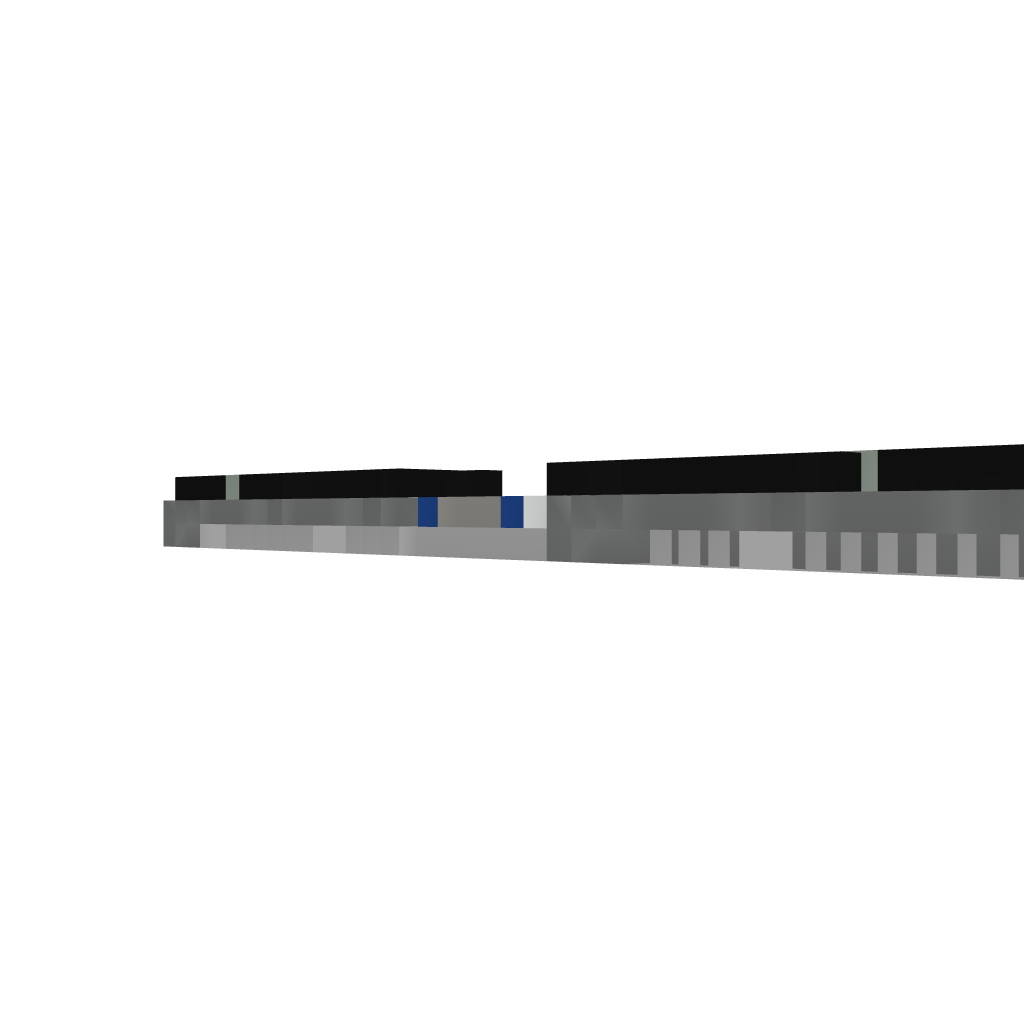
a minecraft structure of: Firework machine!